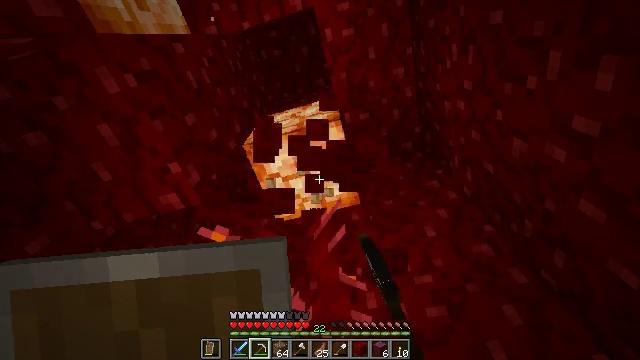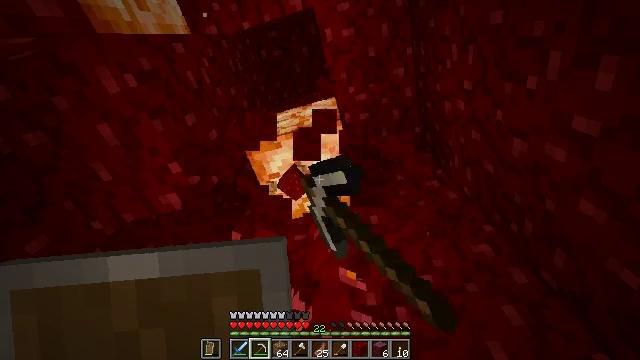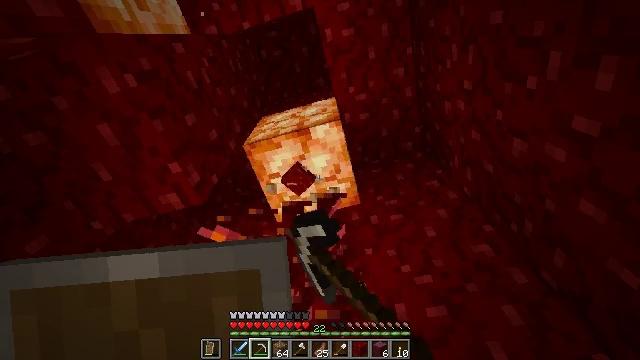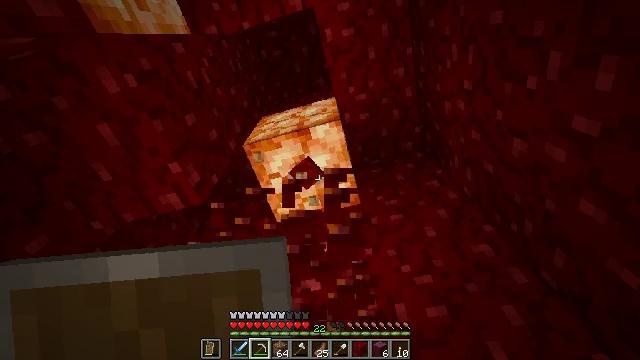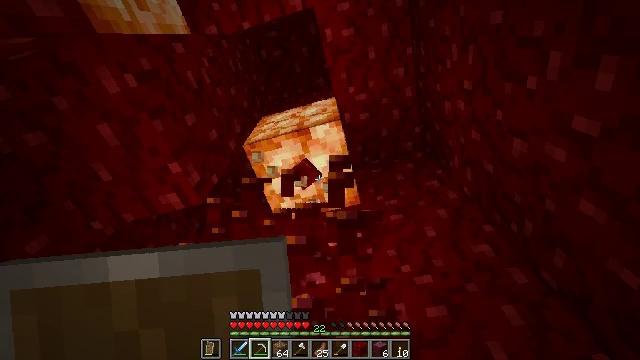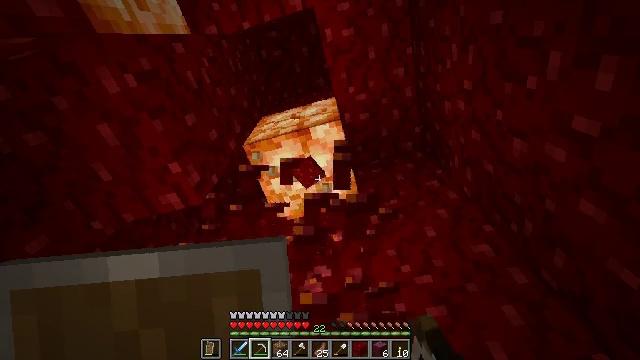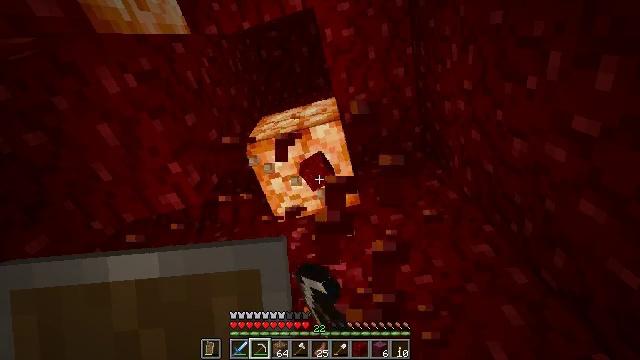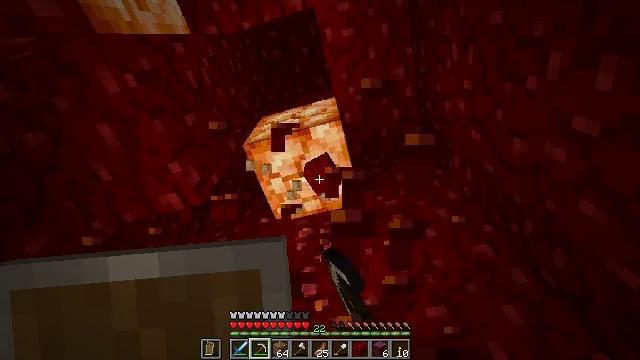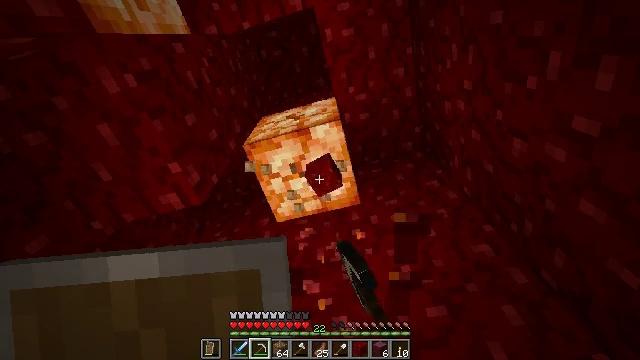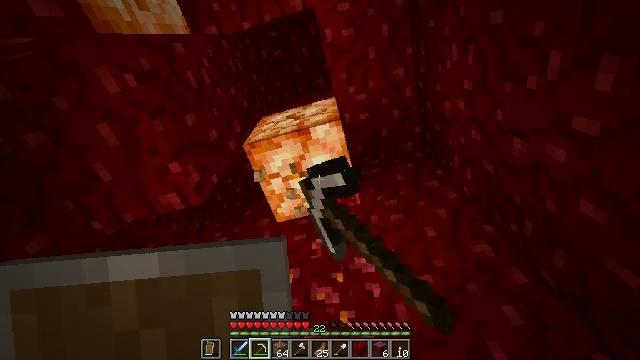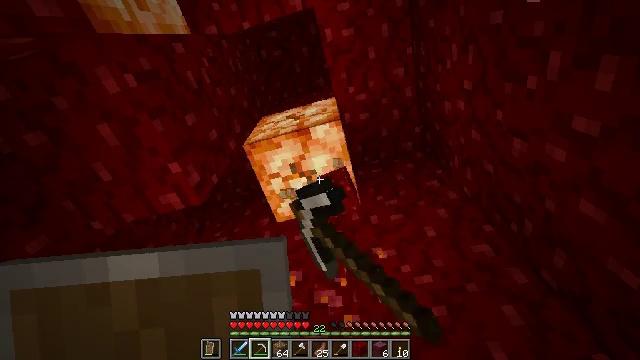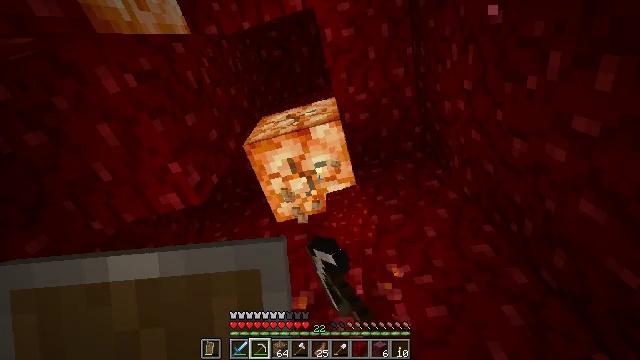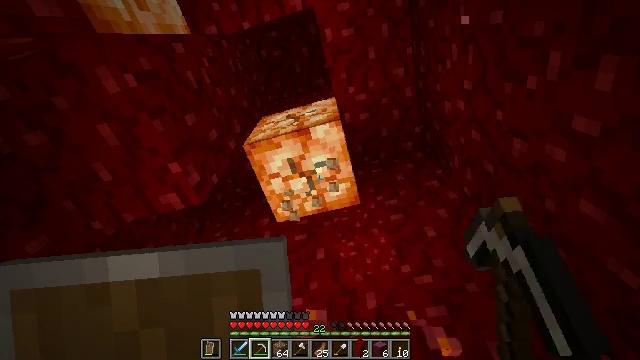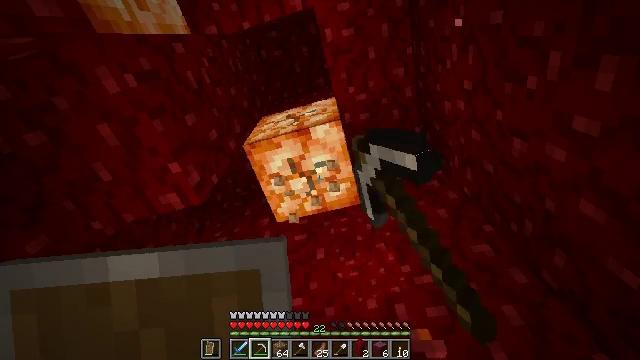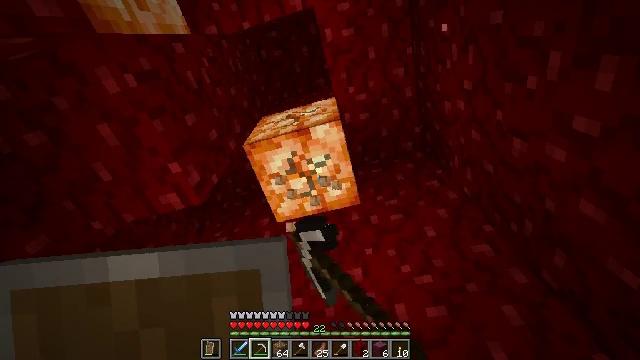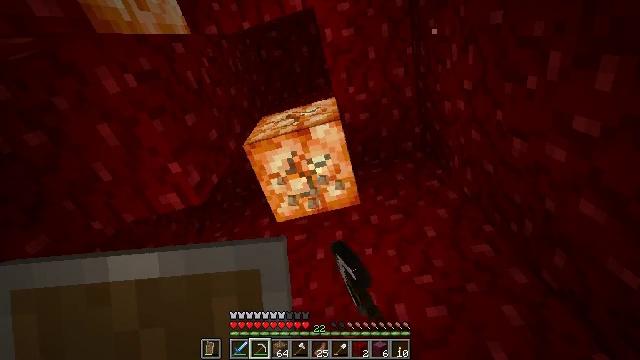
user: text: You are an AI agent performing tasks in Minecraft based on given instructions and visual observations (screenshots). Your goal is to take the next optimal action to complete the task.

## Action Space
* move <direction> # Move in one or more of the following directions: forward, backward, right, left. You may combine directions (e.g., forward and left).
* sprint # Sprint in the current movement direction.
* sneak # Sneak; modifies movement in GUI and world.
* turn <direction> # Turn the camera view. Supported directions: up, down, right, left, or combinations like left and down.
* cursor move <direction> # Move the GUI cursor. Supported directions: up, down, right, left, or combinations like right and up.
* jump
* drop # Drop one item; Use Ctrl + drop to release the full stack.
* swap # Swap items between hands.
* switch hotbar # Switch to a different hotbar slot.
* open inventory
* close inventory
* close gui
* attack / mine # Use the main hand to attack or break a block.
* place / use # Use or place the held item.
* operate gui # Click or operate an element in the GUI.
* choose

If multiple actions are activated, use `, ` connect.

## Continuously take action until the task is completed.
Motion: motion action
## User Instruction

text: Mine the shroomlight block.
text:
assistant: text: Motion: attack / mine
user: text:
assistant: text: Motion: attack / mine
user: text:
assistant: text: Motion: attack / mine
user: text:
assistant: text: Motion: attack / mine
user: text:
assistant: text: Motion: attack / mine
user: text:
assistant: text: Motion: attack / mine
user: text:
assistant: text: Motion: attack / mine
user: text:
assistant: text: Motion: attack / mine
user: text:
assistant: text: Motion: attack / mine
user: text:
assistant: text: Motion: attack / mine
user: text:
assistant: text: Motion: attack / mine
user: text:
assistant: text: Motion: attack / mine
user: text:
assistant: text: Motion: attack / mine
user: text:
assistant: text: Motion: attack / mine
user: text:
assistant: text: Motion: attack / mine
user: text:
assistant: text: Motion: attack / mine
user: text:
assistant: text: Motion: attack / mine
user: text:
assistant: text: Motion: attack / mine
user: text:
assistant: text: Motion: attack / mine
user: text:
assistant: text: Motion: attack / mine
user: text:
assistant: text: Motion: attack / mine
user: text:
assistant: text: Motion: turn left, attack / mine
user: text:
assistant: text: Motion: turn left and up, attack / mine
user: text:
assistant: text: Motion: turn left and up, attack / mine
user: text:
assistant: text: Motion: attack / mine
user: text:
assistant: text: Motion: turn left, attack / mine
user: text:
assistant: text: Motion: attack / mine
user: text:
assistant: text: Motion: attack / mine
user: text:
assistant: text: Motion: turn left, attack / mine
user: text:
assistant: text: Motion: turn left, attack / mine